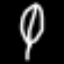
Label: leaf